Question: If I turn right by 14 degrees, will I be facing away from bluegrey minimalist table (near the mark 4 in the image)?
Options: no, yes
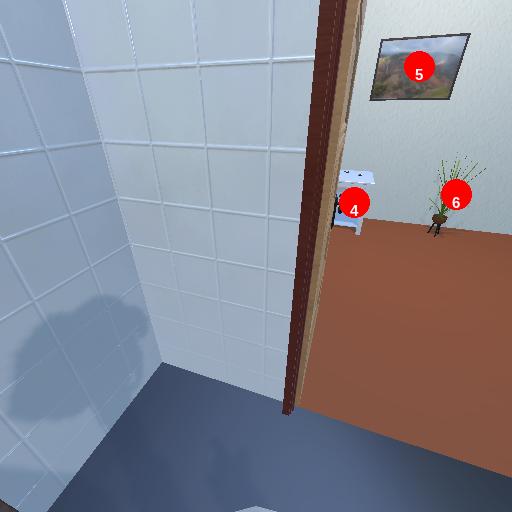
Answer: no